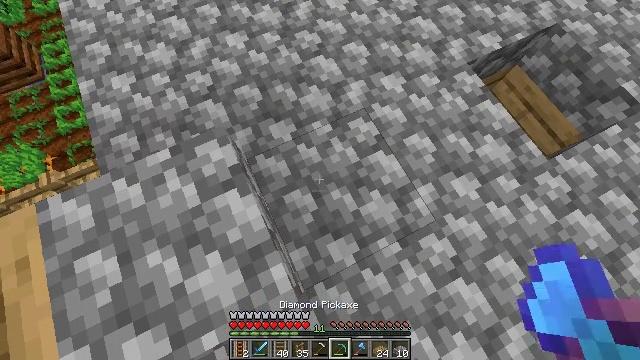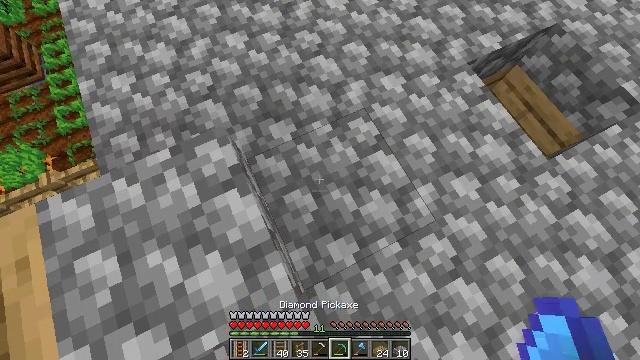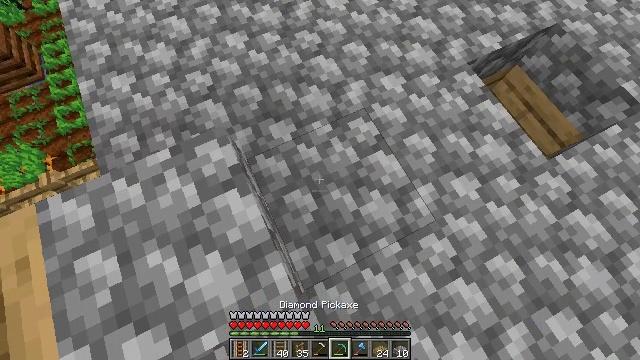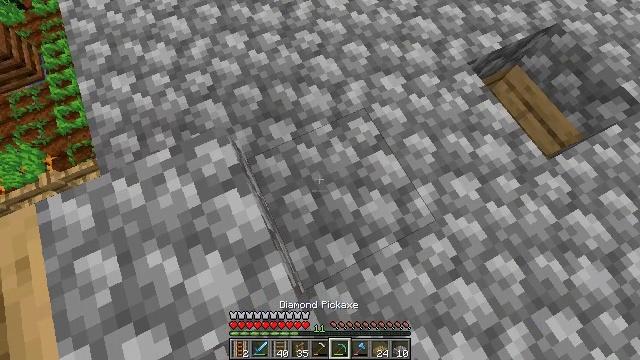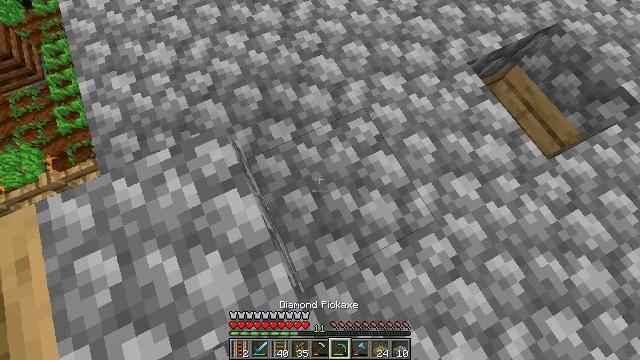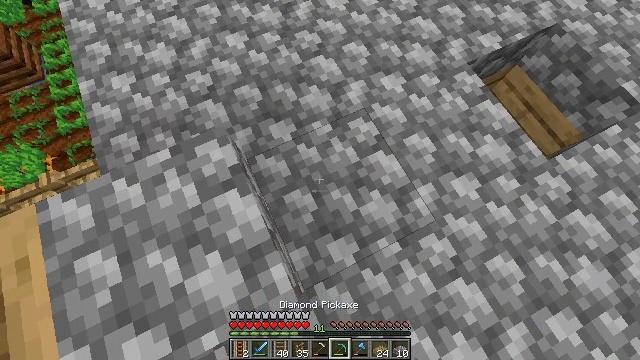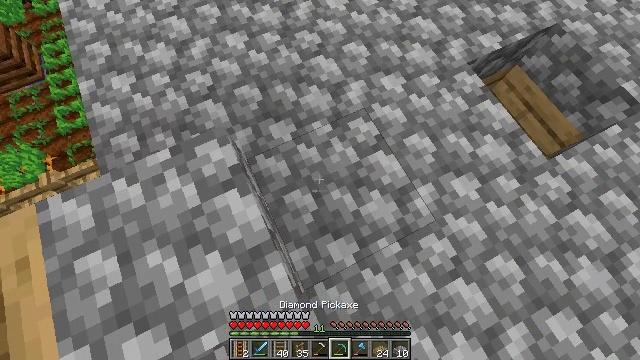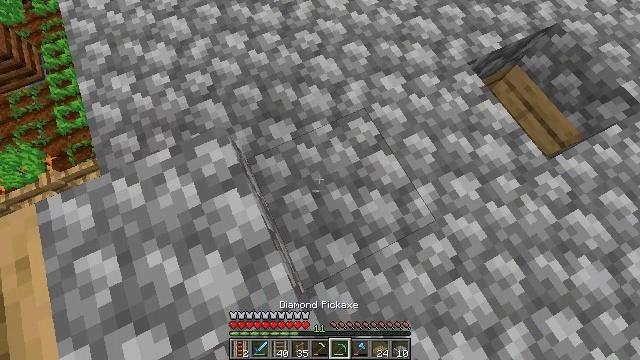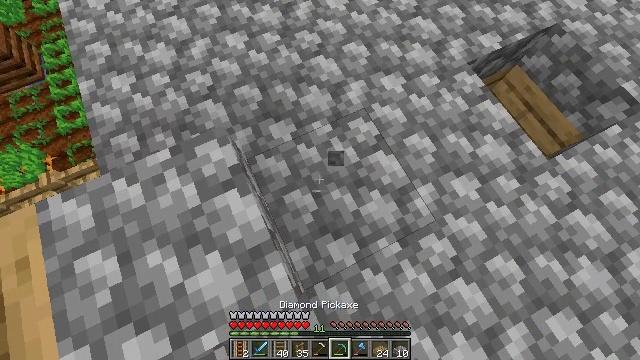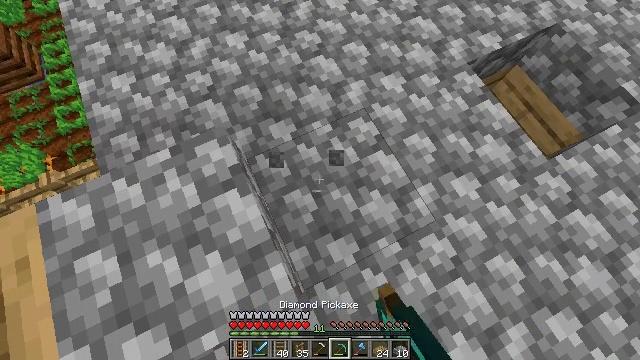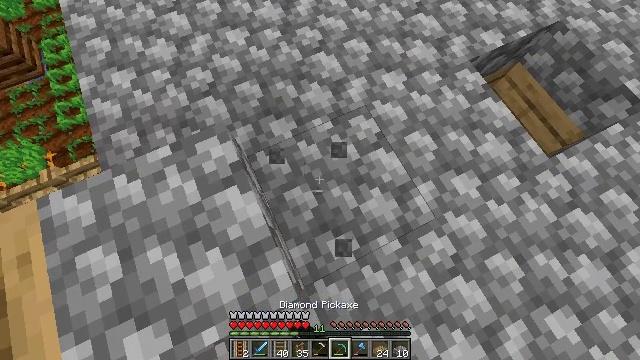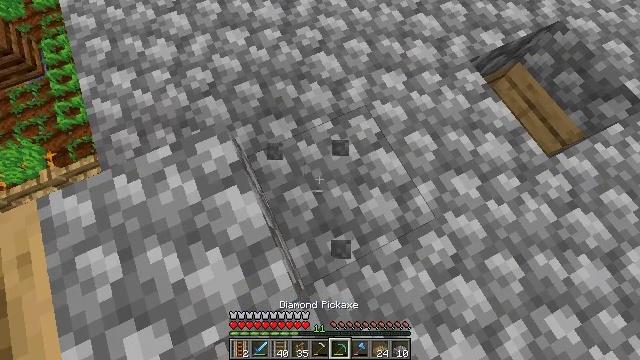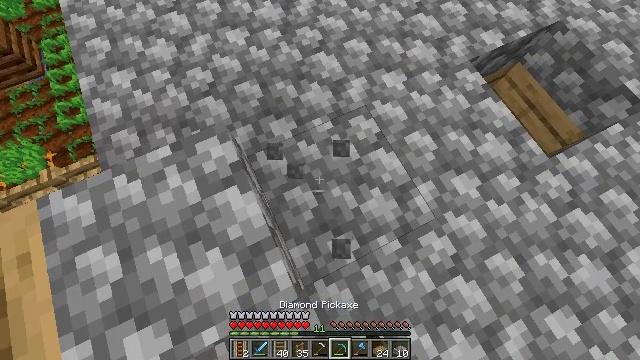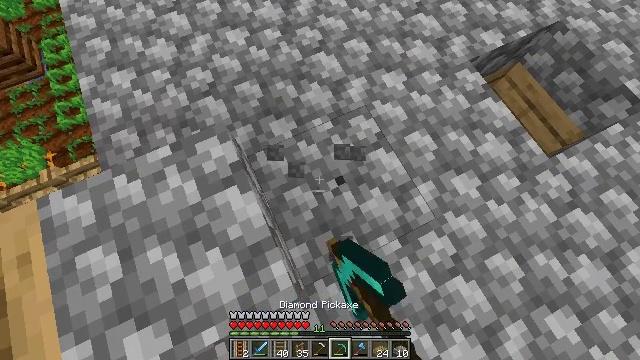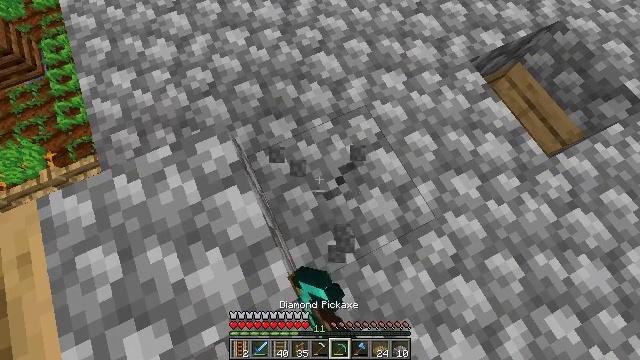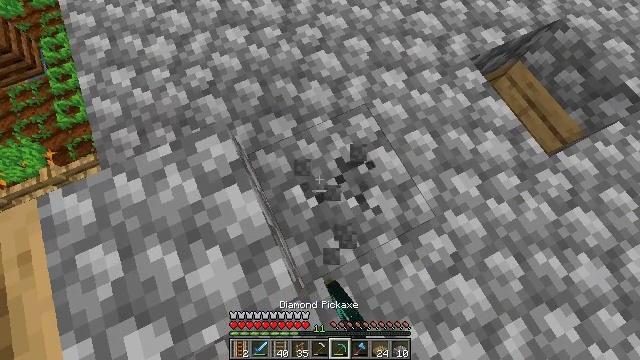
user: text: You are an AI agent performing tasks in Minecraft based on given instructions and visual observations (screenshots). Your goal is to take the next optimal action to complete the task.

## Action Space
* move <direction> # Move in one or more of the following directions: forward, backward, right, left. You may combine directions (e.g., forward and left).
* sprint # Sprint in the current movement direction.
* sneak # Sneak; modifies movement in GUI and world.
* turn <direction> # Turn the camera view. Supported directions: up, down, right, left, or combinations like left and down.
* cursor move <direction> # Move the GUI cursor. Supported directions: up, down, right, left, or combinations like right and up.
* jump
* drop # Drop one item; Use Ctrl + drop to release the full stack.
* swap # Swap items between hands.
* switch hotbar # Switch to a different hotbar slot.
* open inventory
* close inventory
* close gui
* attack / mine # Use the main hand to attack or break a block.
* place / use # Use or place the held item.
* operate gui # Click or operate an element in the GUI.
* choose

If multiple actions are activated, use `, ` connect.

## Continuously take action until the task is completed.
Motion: motion action
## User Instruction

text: Demolish the cobblestone slab for reuse.
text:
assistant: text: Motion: sneak
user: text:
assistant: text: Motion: sneak
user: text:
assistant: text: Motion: sneak
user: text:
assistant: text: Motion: sneak
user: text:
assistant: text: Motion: sneak
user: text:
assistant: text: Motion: sneak
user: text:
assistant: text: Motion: sneak
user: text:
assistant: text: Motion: sneak, attack / mine
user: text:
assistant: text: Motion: sneak, attack / mine
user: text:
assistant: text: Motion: sneak, attack / mine
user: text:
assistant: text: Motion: sneak, attack / mine
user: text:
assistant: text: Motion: sneak, attack / mine
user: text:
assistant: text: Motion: sneak, attack / mine
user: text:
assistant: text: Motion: sneak, attack / mine
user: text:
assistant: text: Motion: sneak, attack / mine
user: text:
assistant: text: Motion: sneak
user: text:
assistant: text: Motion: sneak
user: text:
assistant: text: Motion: sneak
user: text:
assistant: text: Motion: sneak
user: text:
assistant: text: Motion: sneak, attack / mine
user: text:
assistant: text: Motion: sneak, attack / mine
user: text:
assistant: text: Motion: sneak, attack / mine
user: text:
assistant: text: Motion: sneak, attack / mine
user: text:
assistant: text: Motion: sneak, attack / mine
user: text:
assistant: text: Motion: sneak, attack / mine
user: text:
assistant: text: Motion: sneak, attack / mine
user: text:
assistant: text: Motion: sneak, attack / mine
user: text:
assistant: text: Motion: sneak, attack / mine
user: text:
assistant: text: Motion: sneak, attack / mine
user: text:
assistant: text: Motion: sneak